Interaction volume radius: 10 \u00c5
Interaction volume height: 15 \u00c5
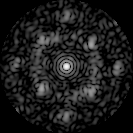
Disorder parameter: 0.5825